Field crop: maize
Growth stage: 2
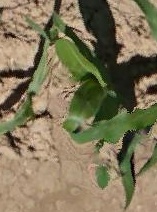
Species: maize